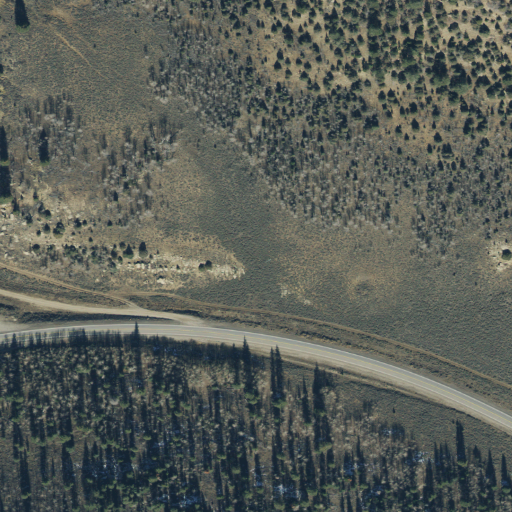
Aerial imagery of valley in Utah named Dry Valley containing shrub, evergreen forest, deciduous forest, mixed forest, low intensity development, and open development